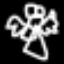
Label: angel